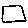
Label: square